Aerial crown-view tile of a tropical tree (Barro Colorado Island, Panama), acquired 20250616:
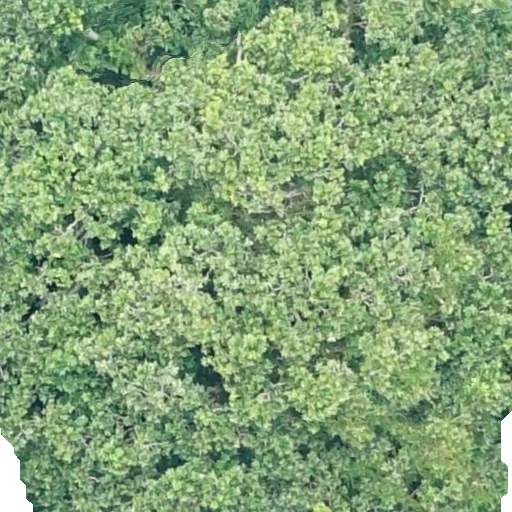
Species: Anacardium excelsum
GBIF accepted scientific name: Anacardium excelsum
Crown area: 655.731 m²